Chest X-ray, PA view. Patient: 60 years old, sex M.
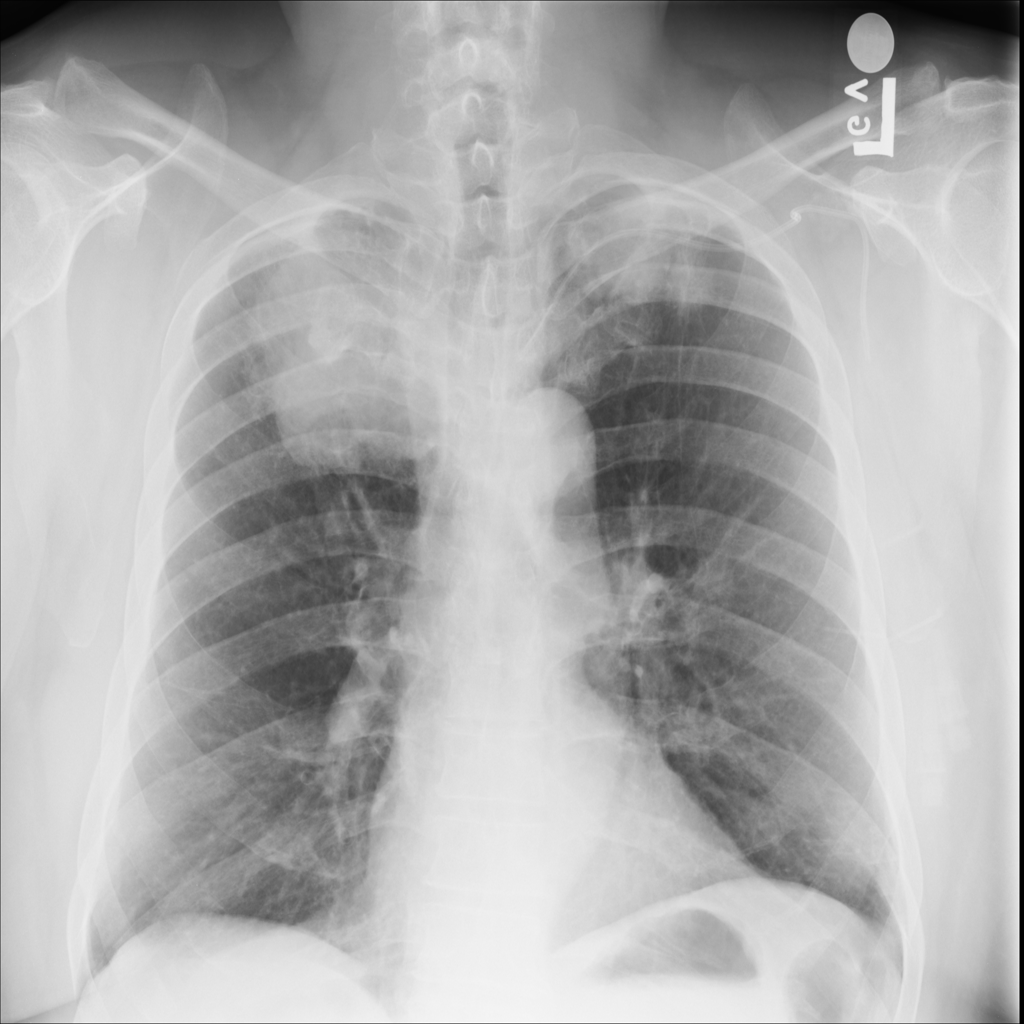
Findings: No Finding